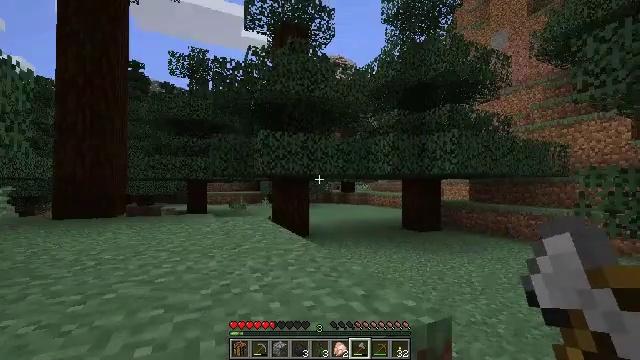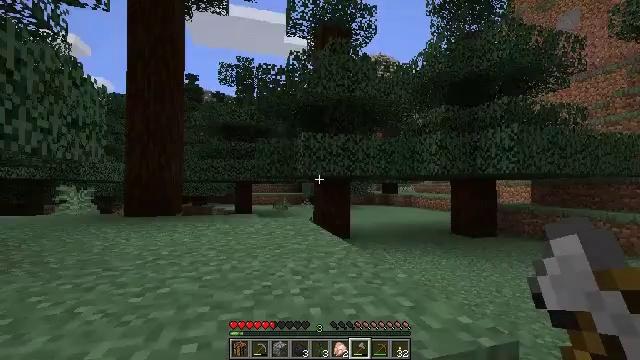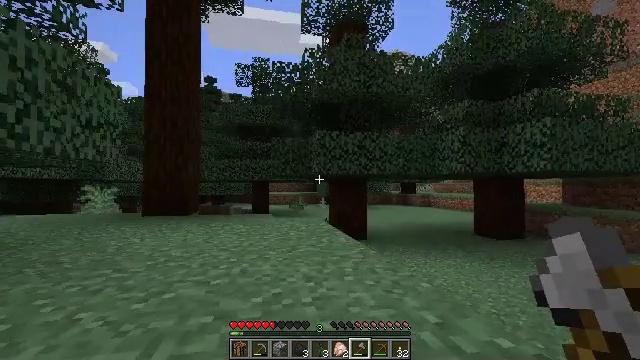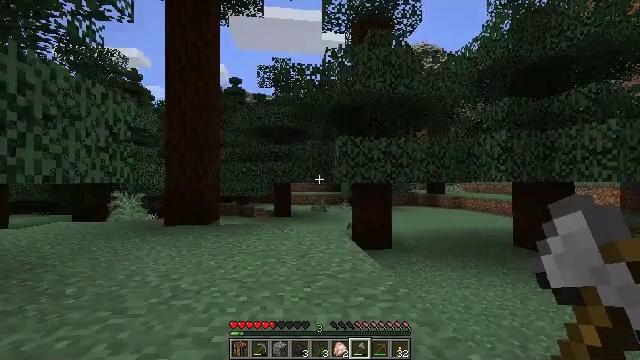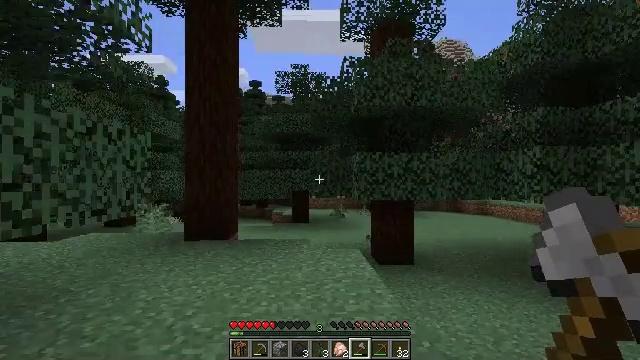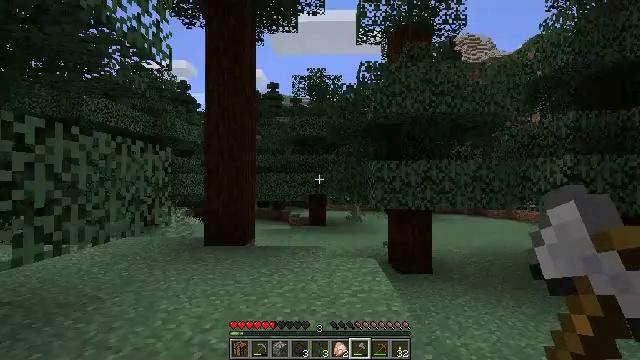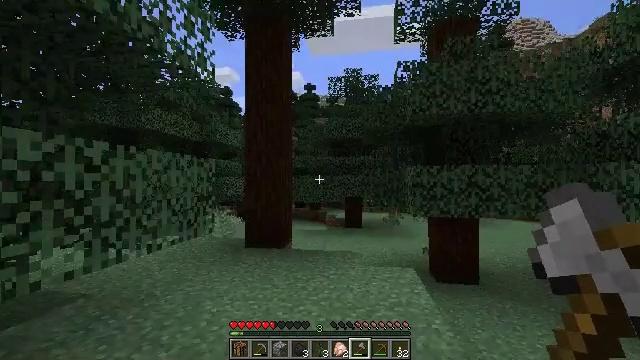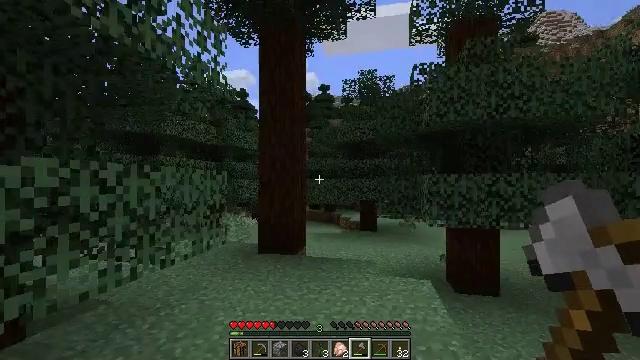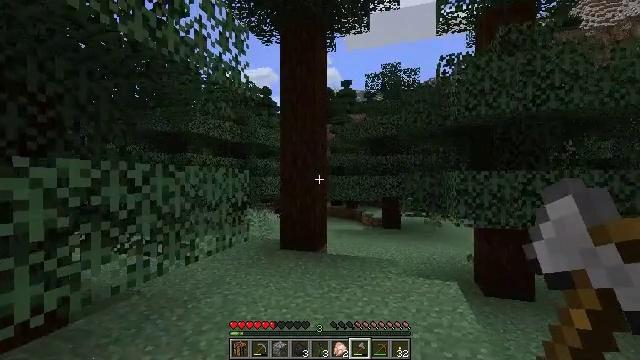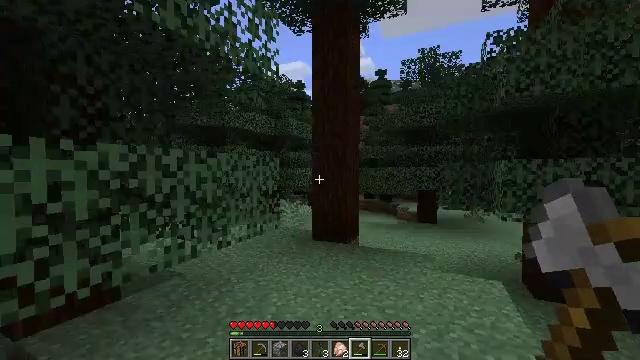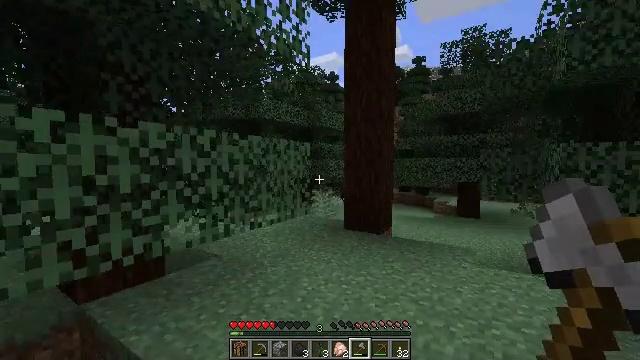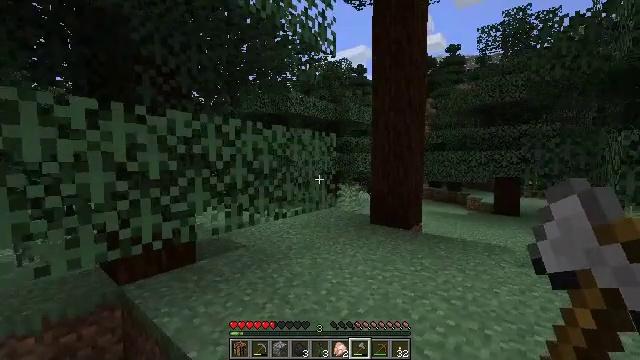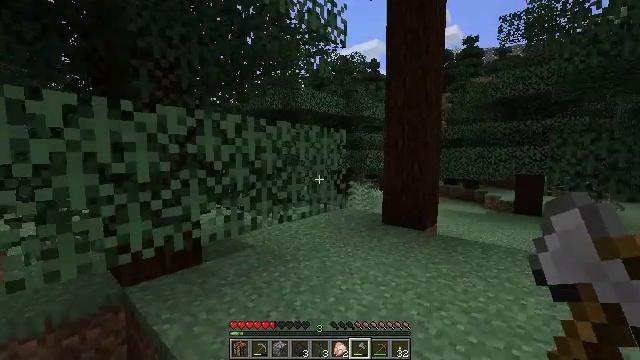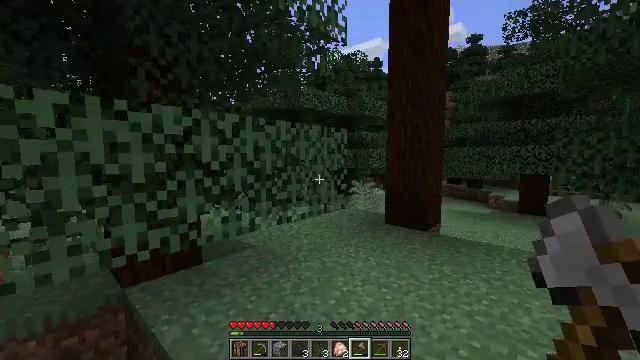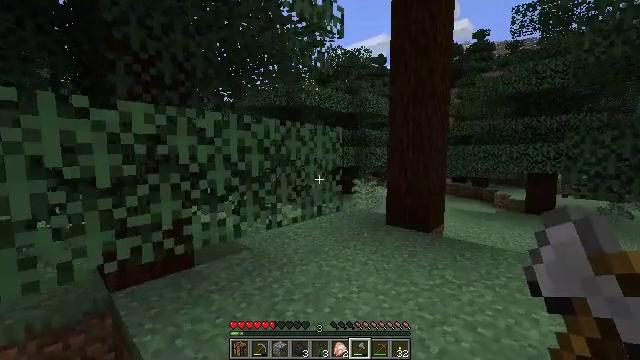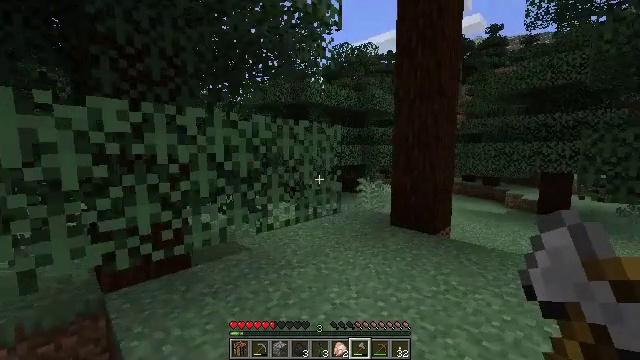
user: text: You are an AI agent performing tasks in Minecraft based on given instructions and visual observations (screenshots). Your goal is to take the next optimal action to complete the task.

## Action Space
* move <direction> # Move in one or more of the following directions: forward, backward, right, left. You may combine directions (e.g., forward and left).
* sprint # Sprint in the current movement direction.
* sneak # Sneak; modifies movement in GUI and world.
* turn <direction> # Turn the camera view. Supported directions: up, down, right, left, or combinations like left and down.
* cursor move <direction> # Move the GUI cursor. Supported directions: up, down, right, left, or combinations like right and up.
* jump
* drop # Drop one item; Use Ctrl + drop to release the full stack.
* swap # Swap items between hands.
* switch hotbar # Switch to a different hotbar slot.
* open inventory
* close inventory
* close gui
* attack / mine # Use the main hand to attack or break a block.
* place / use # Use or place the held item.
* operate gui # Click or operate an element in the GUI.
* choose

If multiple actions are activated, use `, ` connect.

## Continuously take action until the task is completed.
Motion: motion action
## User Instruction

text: Clear the sweet berry bush to collect the sweet berries.
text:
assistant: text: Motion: move forward, turn left
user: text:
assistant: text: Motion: move forward, turn left
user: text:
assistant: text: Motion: move forward, turn left, jump
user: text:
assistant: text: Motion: move forward, turn left, jump
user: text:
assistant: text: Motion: move forward, turn left, jump
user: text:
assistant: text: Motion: move forward, turn left, jump
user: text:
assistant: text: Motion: move forward, turn left, jump
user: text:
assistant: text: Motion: move forward, turn left
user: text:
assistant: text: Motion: move forward, turn left and down
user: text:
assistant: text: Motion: move forward, turn left and down
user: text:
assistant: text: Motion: move forward, turn left and down
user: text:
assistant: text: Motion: move forward, turn left
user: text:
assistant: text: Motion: move forward and move right
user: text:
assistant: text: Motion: move forward and move right
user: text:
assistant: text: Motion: move forward and move right, turn left
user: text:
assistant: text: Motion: move forward and move right, turn left
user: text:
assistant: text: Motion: move forward and move right, turn left
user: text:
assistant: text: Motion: move forward and move right
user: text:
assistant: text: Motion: move forward and move right
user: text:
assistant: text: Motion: move forward and move right
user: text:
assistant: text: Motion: move forward and move right
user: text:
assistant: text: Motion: move forward and move right, turn left
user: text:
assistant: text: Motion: move forward and move right, turn left
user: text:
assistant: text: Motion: move forward, turn left
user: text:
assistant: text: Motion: move forward, turn left
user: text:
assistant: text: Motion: move forward, turn left
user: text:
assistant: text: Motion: move forward, turn left
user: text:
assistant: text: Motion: move forward, turn left
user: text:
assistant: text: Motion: move forward, turn left
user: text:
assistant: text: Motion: move forward and move right, turn left